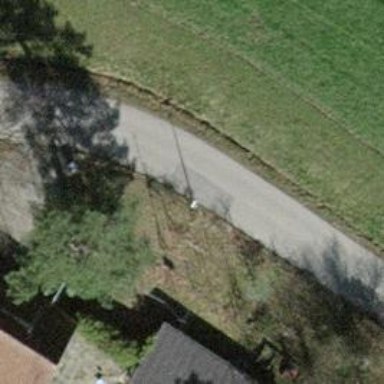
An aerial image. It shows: Smooth asphalt road in residential area.